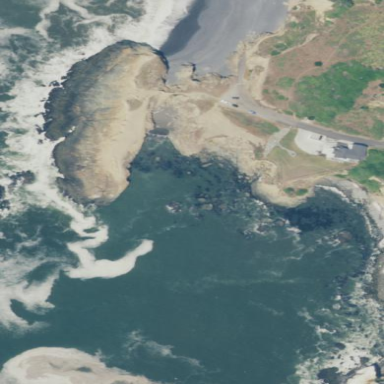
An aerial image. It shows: Natural rock reef.